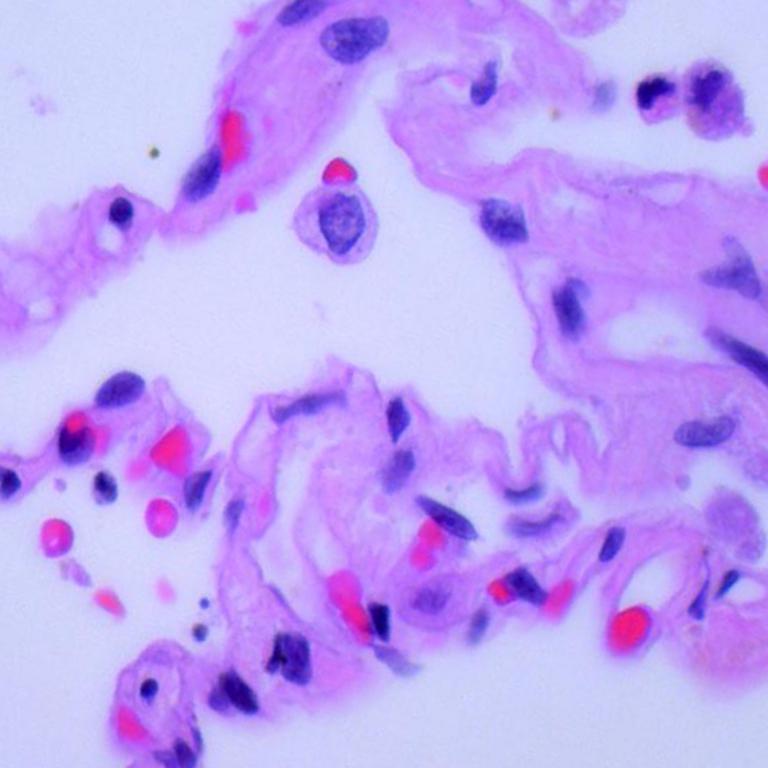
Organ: lung
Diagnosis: benign